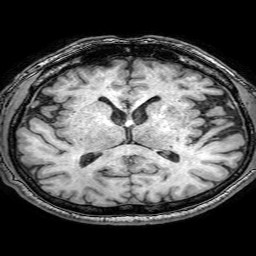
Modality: T1w
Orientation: coronal
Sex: male
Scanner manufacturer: philips
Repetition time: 0.00824 s
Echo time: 0.00383 s